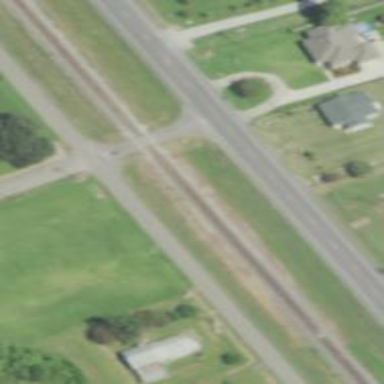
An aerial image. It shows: Level crossing along the railway.